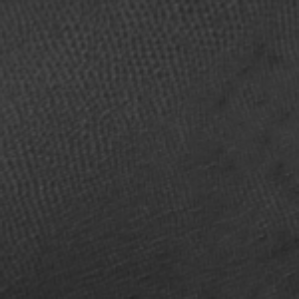
Label: frost